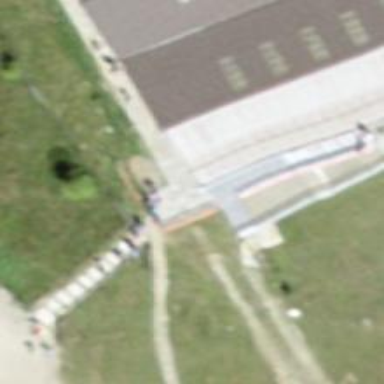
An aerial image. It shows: Road with steps.